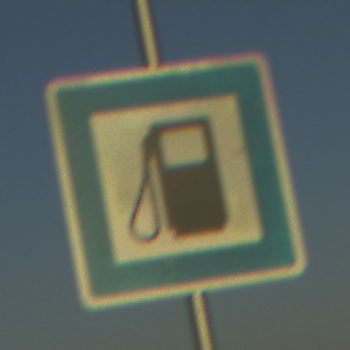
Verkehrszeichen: Tankstelle
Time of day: SunriseSunset
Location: Outdoor (Nature)
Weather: Clear
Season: NotSpecified
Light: Natural